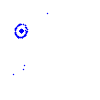
Particle: kaon